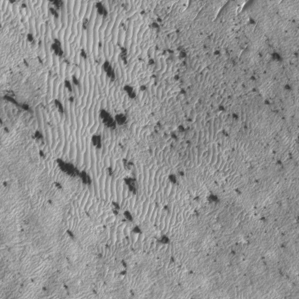
Label: frost